The plot shows how the frequency content of a bearing vibration signal evolves over time (STFT spectrogram). Determine the bearing's health state. Answer with exactly one of: normal, inner_race, outer_race, ball.
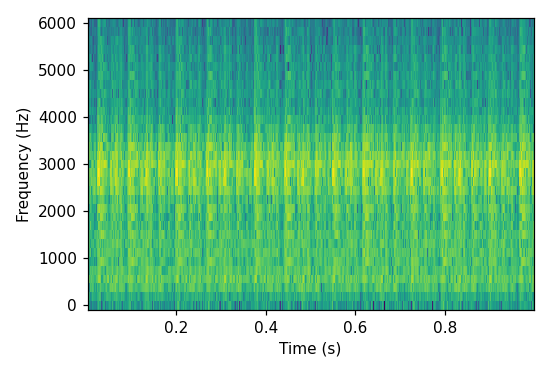
Answer: outer_race